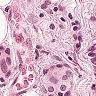
Metastatic tissue present: yes